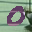
Label: 0